Aerial crown-view tile of a tropical tree (Barro Colorado Island, Panama), acquired 20241112:
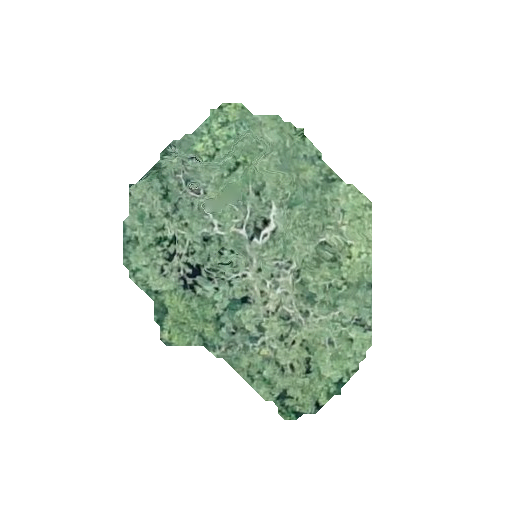
Species: Astronium graveolens
GBIF accepted scientific name: Astronium graveolens
Crown area: 84.552 m²